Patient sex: M
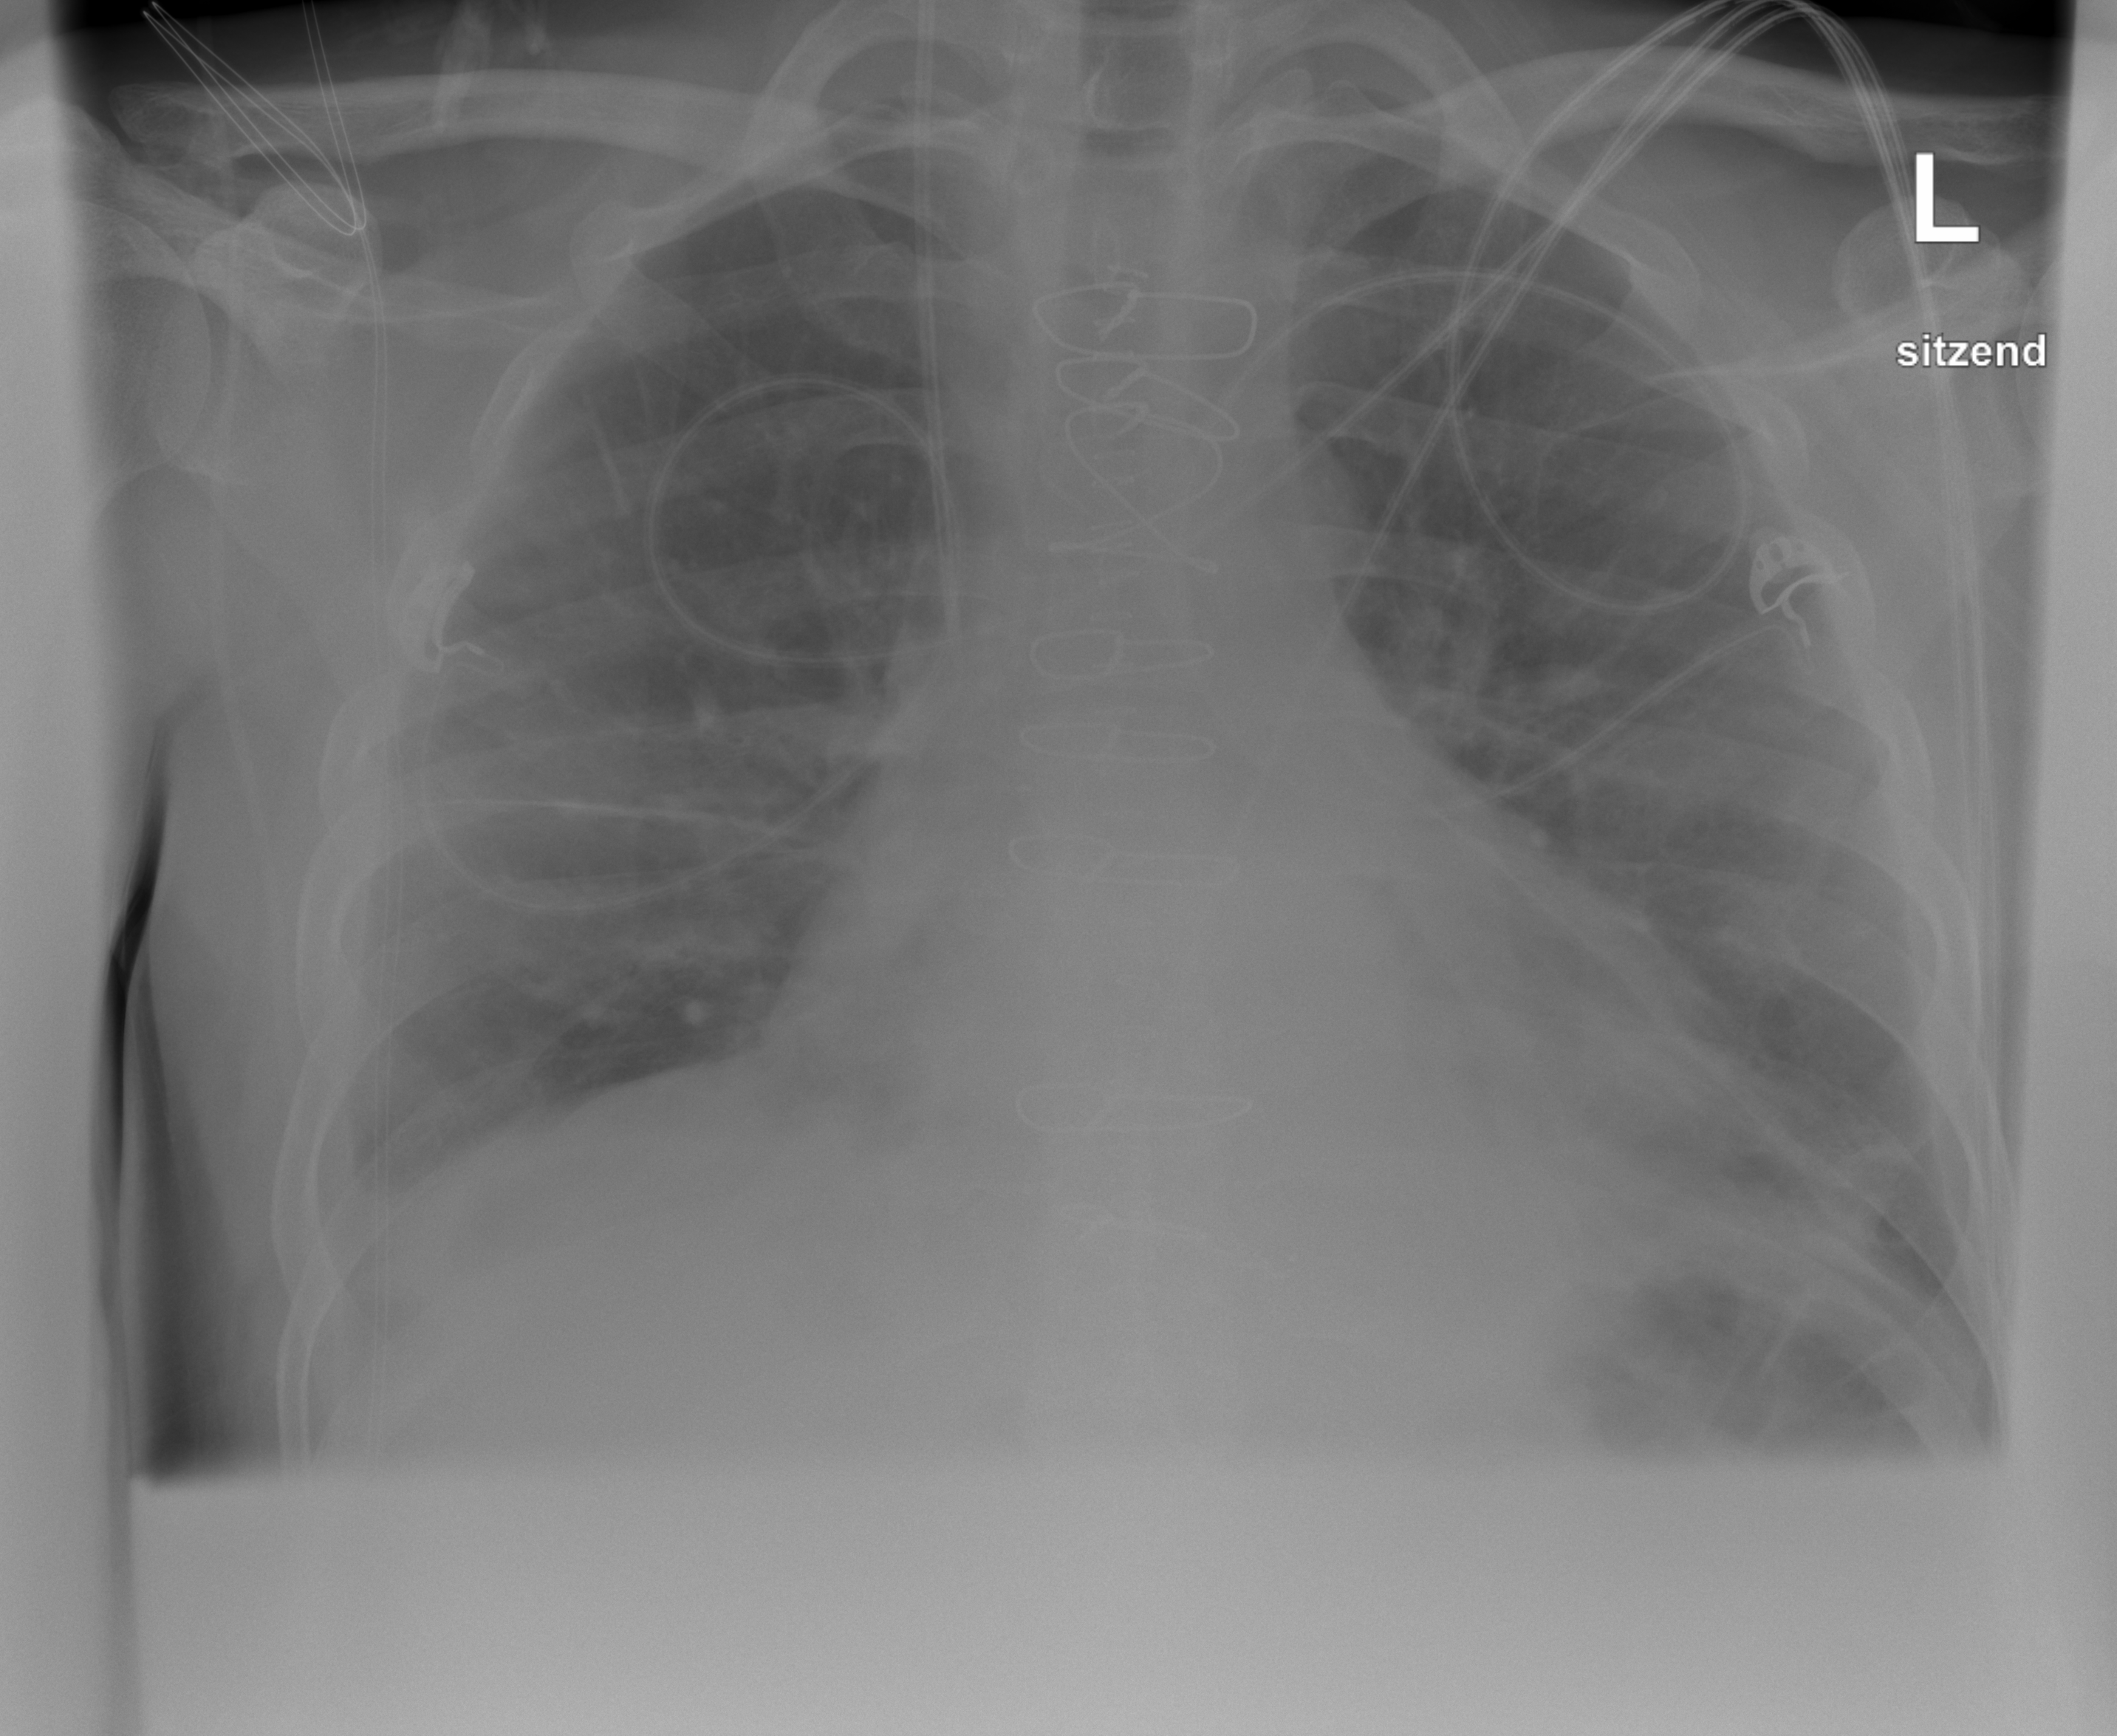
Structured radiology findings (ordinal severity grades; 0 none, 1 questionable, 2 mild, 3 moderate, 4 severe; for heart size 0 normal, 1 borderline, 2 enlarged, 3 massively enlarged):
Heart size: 1
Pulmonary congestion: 0
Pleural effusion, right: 2
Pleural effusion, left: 1
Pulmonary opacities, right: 0
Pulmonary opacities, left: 0
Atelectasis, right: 2
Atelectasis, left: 2